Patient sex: M
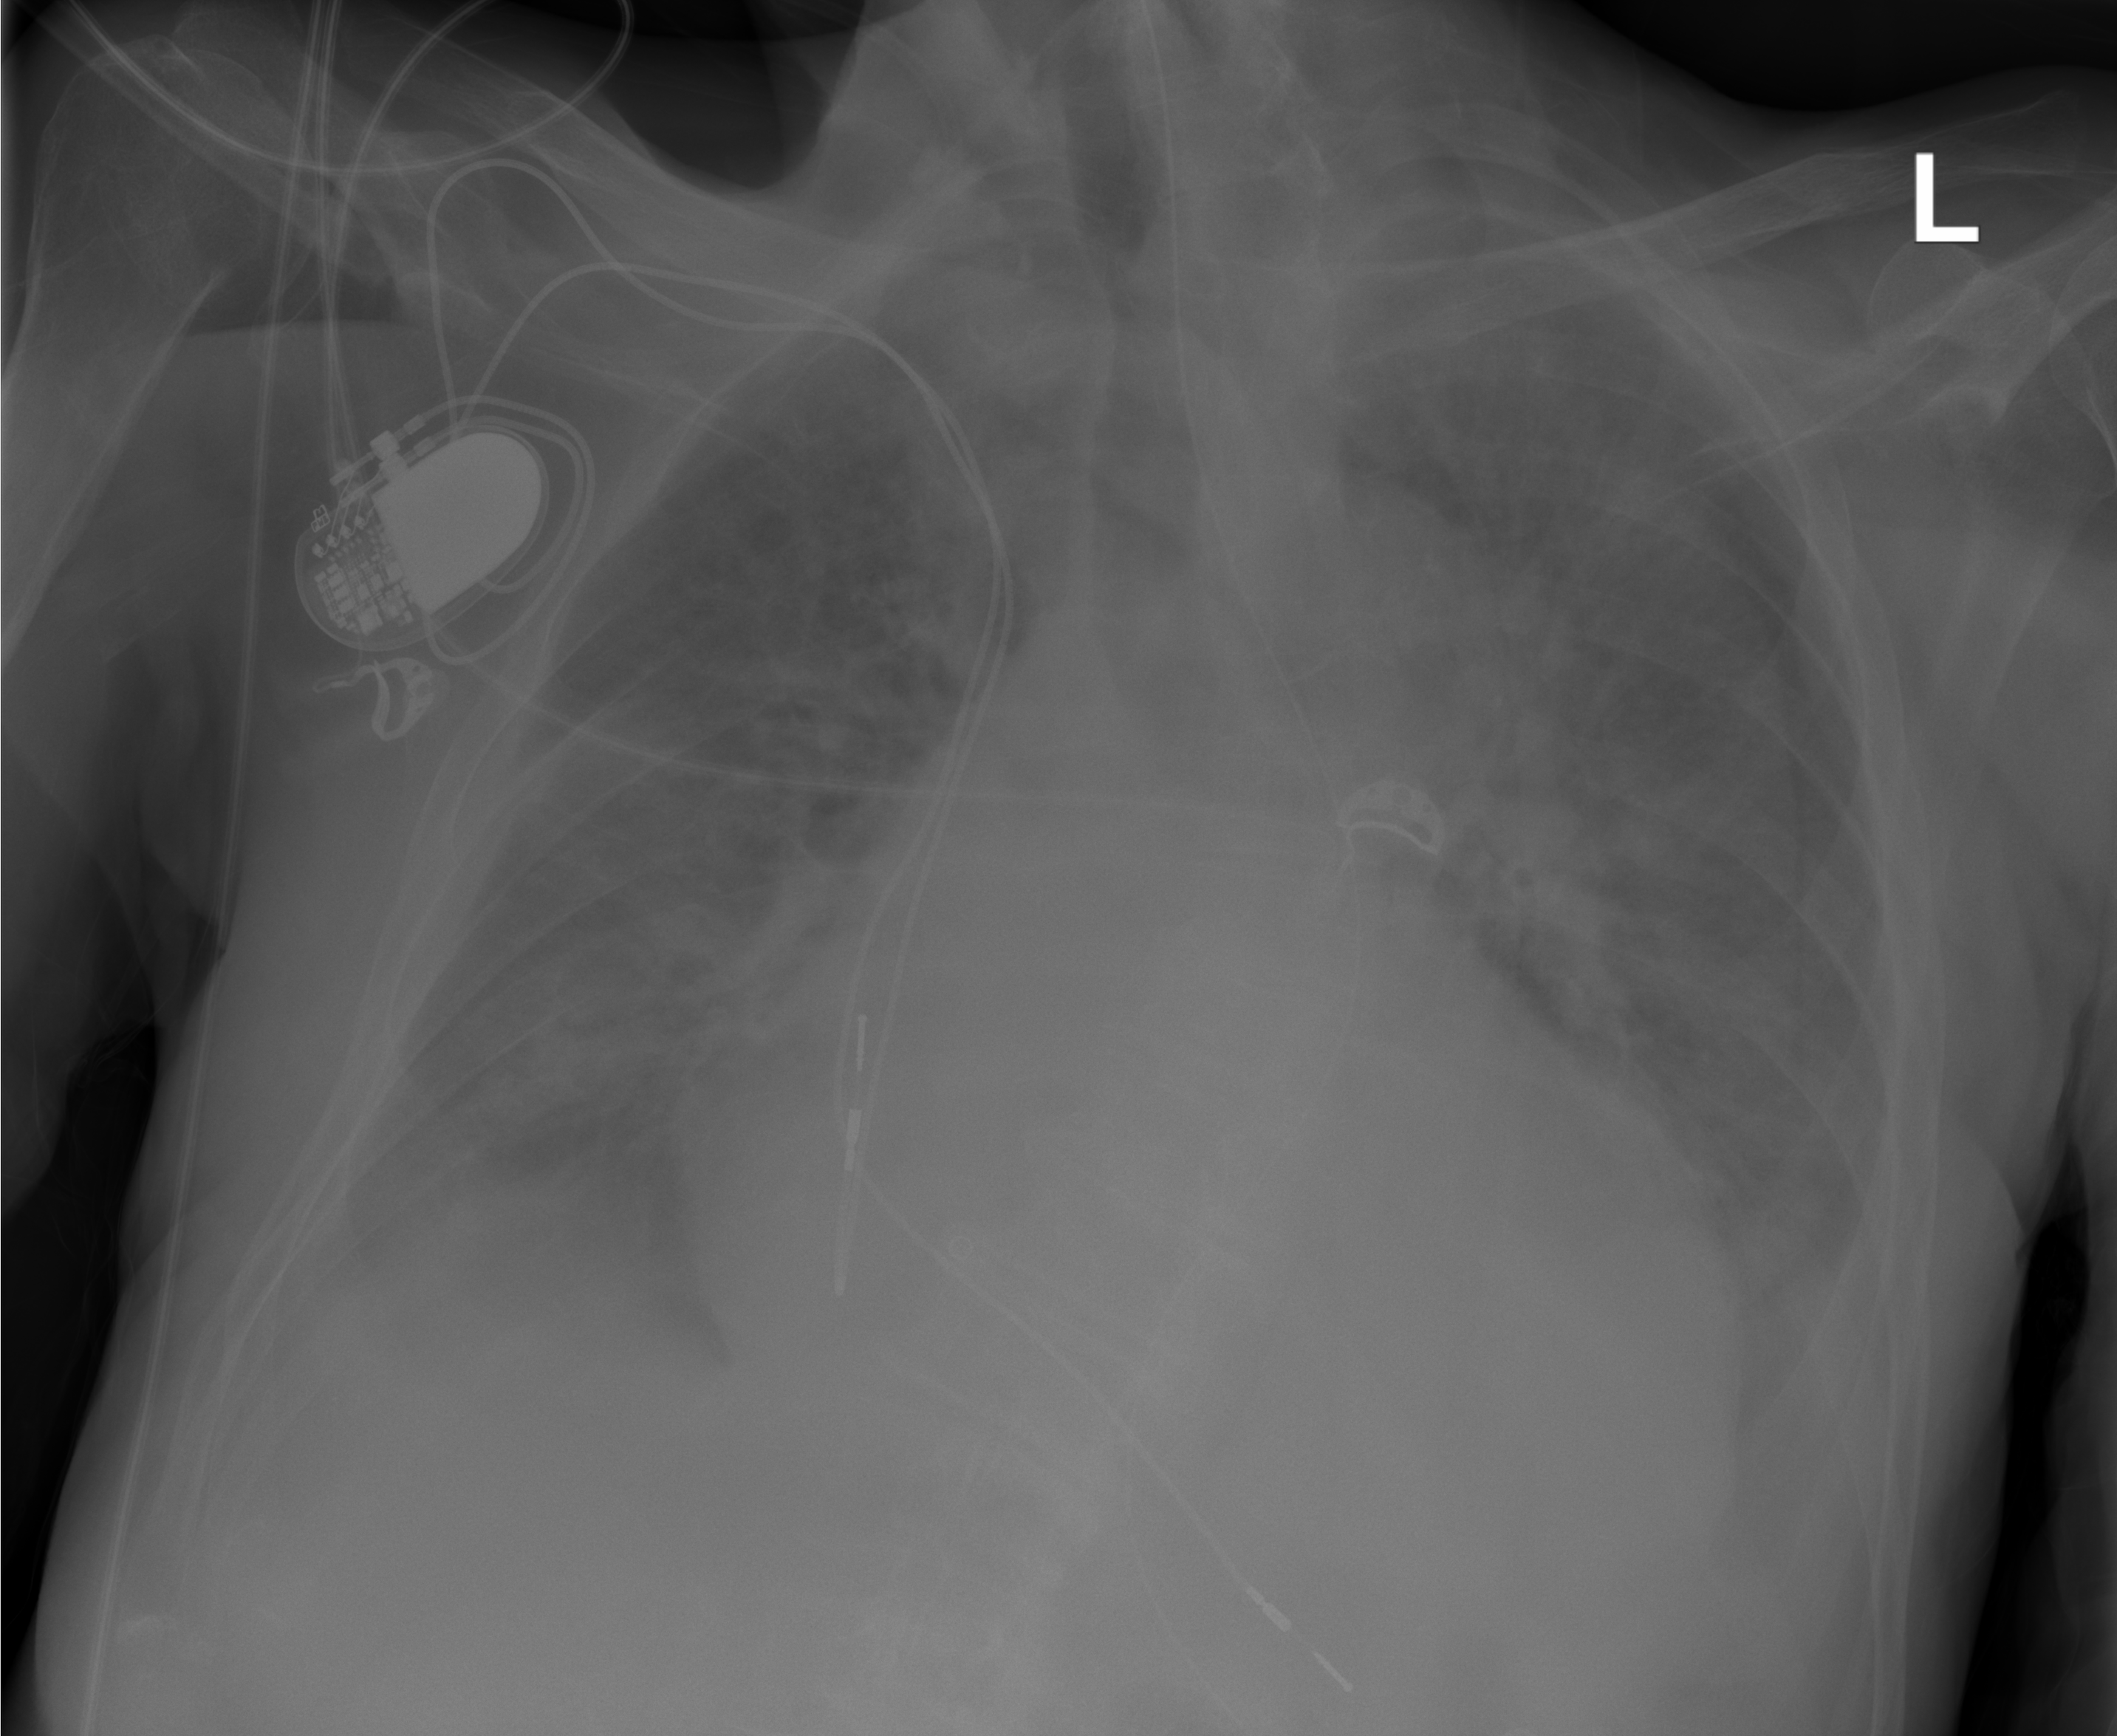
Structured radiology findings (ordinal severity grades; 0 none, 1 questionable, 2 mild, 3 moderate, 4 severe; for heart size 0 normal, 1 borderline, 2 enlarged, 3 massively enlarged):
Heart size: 3
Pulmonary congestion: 3
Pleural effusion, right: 3
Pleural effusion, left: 3
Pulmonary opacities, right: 3
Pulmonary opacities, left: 3
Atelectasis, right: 3
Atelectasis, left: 3